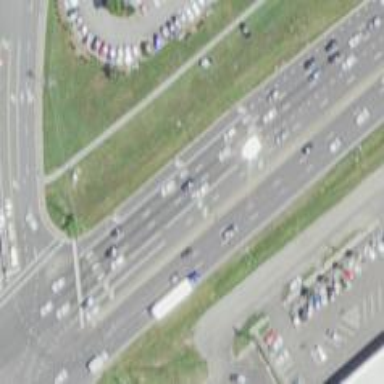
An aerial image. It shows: Expressway with asphalt surface classified as trunk highway.